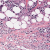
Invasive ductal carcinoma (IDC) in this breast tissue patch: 1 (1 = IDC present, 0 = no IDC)